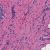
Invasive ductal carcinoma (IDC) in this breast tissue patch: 0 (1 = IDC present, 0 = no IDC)